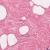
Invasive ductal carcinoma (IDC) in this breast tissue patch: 0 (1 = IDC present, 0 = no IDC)